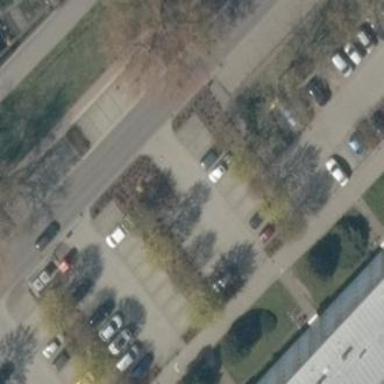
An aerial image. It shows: Parking area with surface.